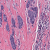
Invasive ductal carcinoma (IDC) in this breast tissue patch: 1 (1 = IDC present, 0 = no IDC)